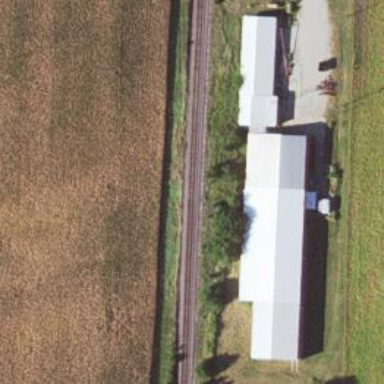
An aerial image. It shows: Rail spur service.